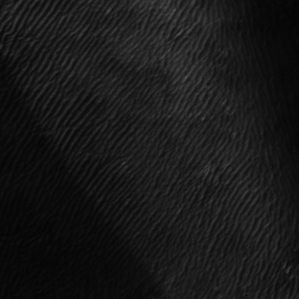
Label: frost